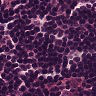
Metastatic tissue present: no